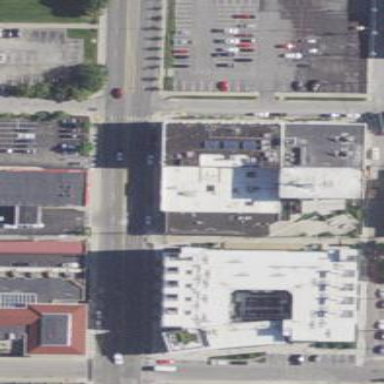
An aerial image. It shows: Office building.